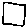
Label: square